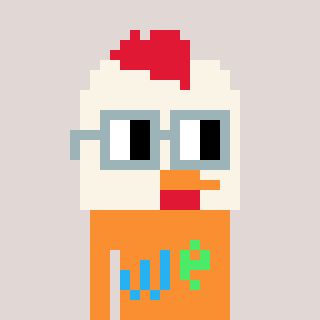
a pixel art character with square dark gray glasses, a chicken-shaped head and a orange-colored body on a warm background